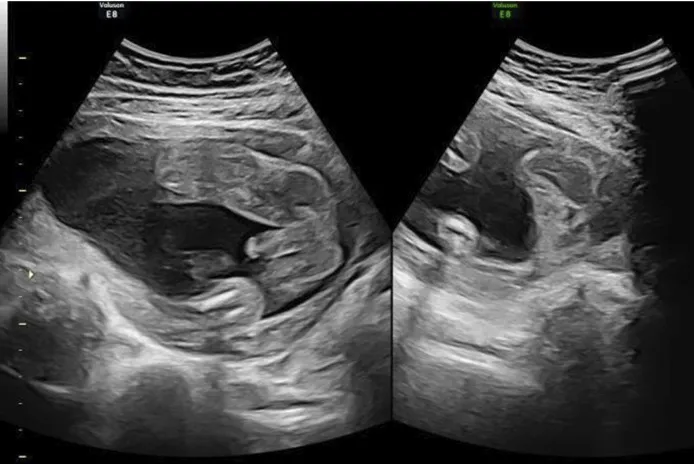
4D ultrasound of genital development at 24 weeks in the spironolactone-exposed pregnancy. The ultrasound shows no obvious abnormalities in the fetus.
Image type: radiology (ultrasound)